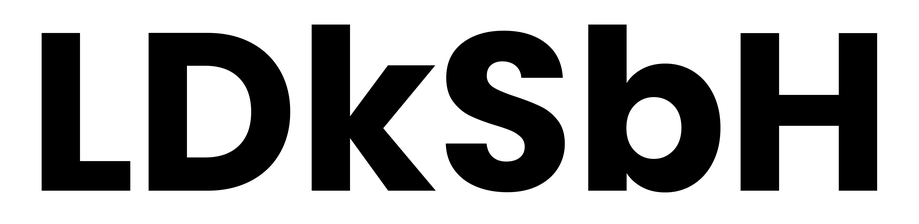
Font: Poppins-Bold